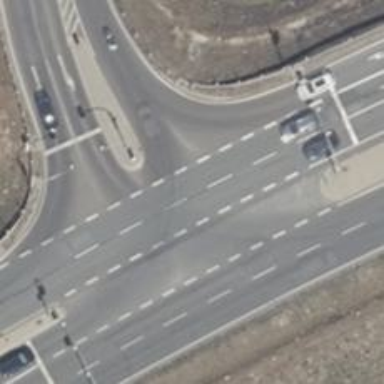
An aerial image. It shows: Primary link highway with asphalt surface.